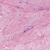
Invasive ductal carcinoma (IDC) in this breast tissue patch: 1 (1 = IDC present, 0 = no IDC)